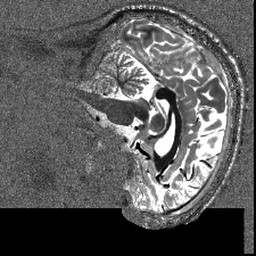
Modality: T1map
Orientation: sagittal
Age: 24
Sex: male